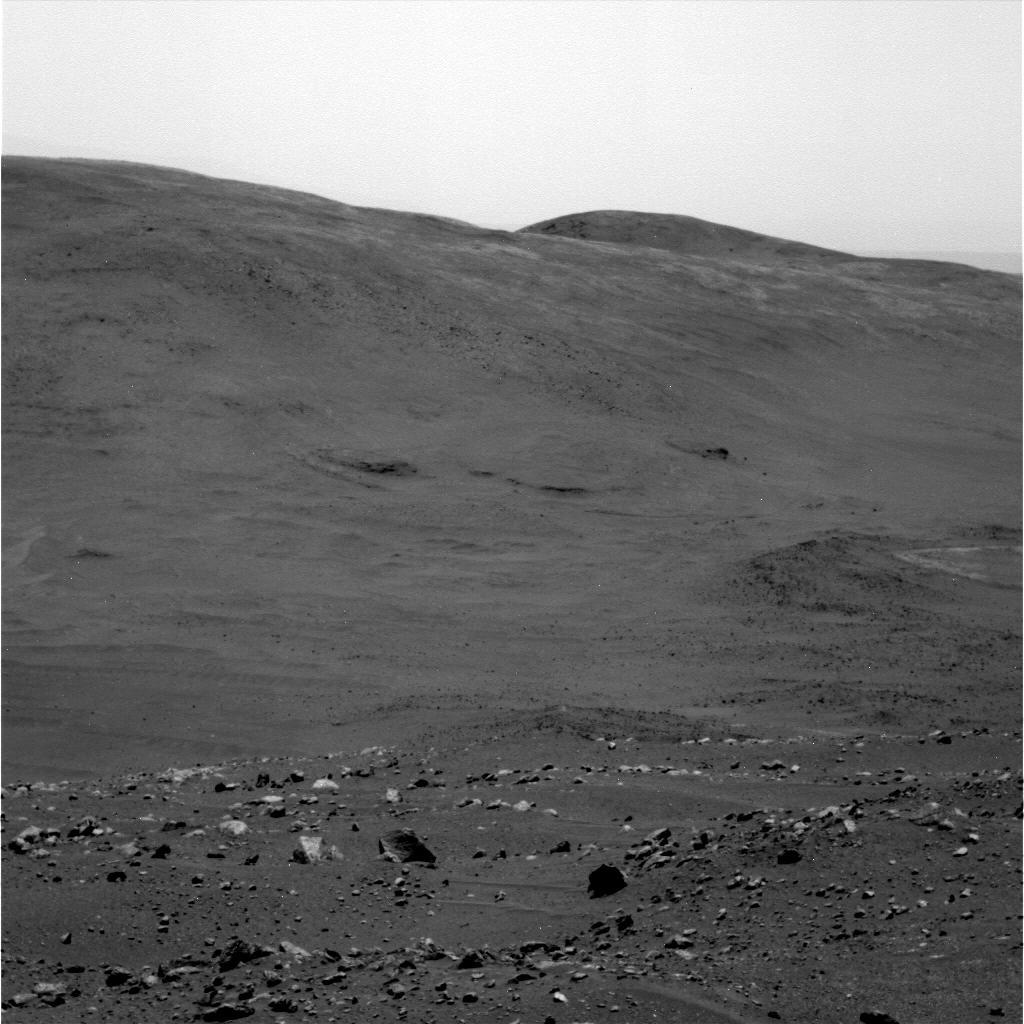
Terrain classes present: Bedrock, Gravel / Sand / Soil, Rock, Shadow, Sky / Distant Mountains